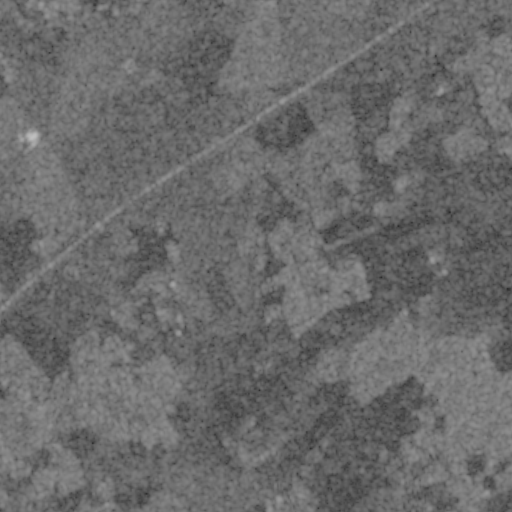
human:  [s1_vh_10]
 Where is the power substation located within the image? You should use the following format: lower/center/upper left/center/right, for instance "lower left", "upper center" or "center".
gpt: The power substation is located in the upper left of the image.
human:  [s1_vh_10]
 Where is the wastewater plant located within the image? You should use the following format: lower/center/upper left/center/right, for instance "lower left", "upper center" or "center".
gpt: The wastewater plant is located in the upper left of the image.
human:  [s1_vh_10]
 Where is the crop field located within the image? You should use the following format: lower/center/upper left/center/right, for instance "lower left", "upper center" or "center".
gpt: There is no crop field in the image.

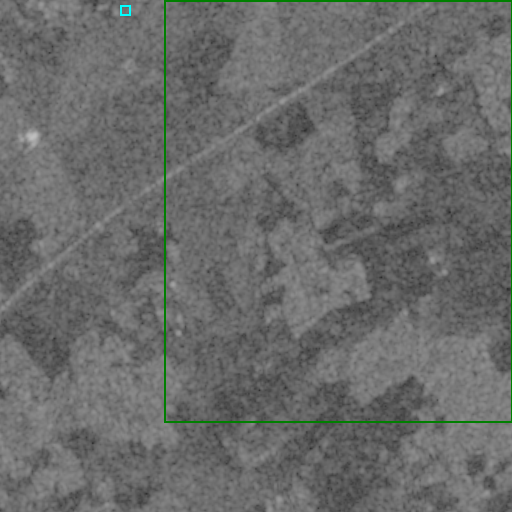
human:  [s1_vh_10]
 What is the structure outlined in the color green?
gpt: The structure outlined in green is a crop field.
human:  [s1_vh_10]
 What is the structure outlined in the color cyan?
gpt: The structure outlined in cyan is a wastewater plant.
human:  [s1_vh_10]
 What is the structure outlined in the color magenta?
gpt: There is no magenta outline.